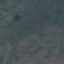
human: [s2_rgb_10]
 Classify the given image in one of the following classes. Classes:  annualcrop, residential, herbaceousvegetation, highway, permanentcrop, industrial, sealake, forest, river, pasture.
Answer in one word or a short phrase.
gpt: HerbaceousVegetation